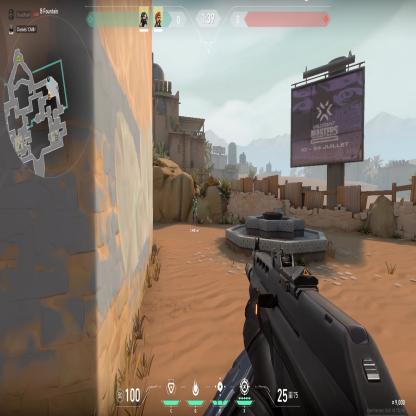
Label: teammate